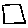
Label: square